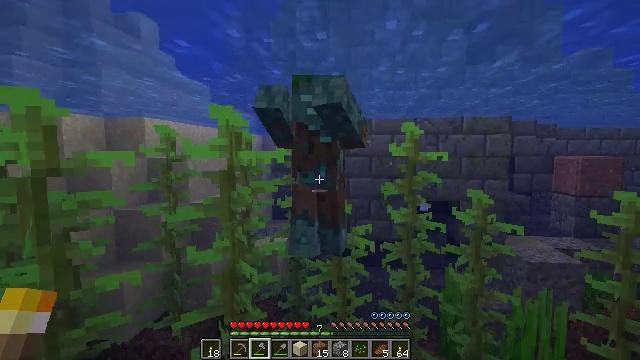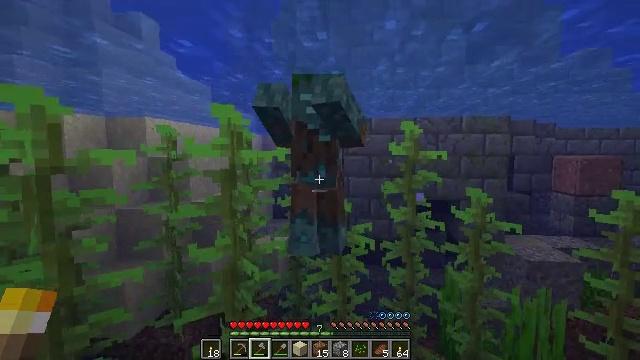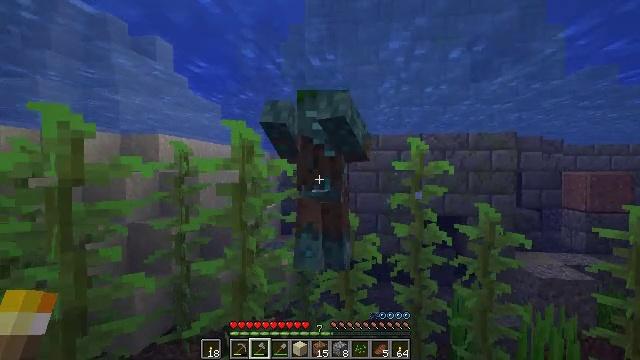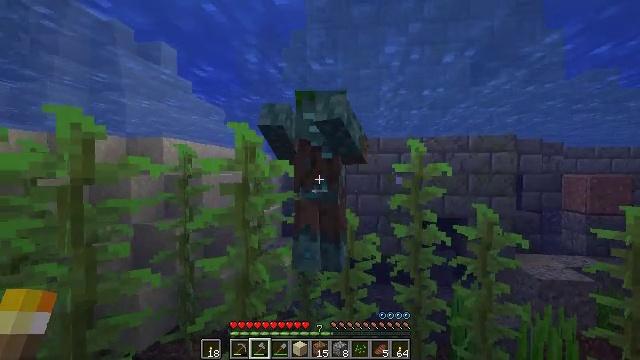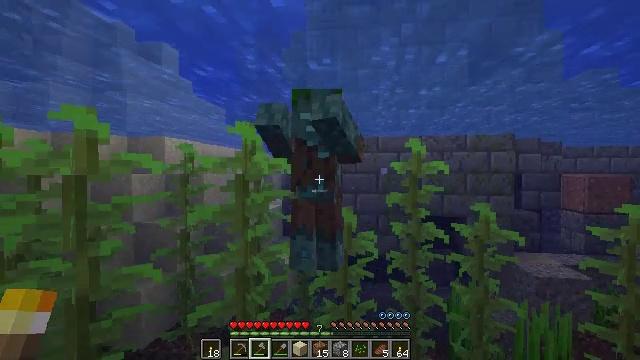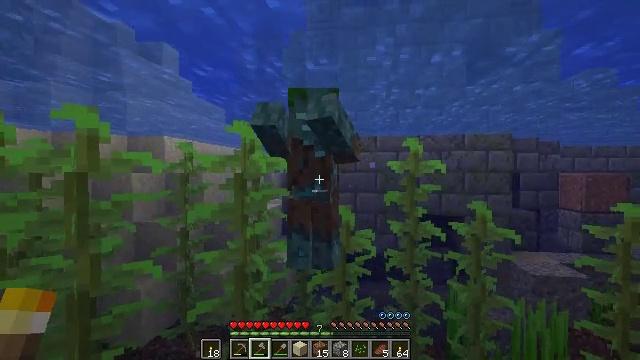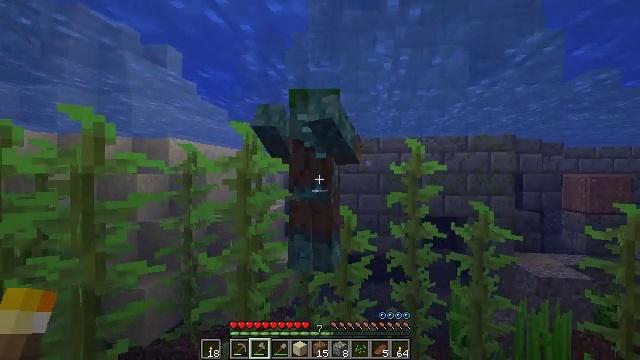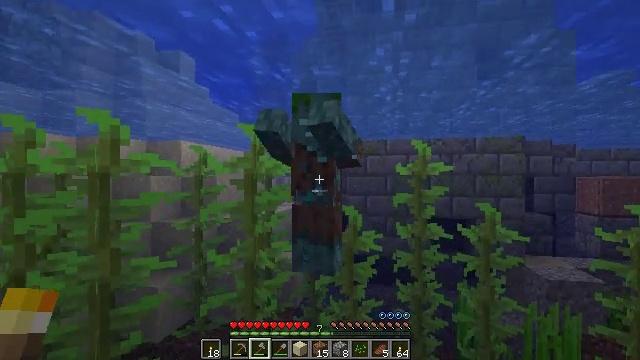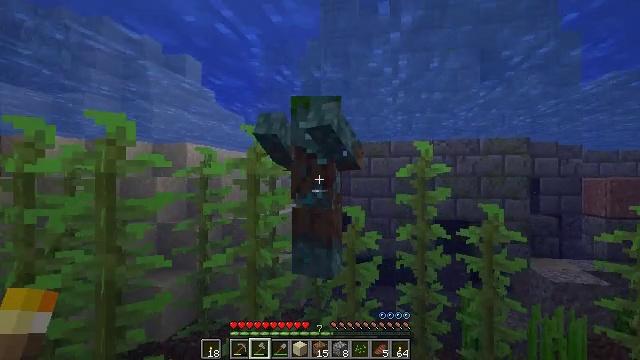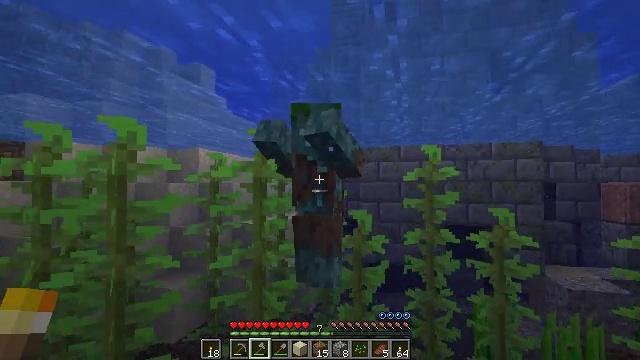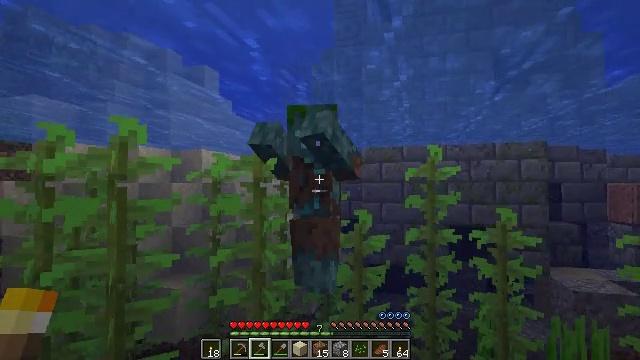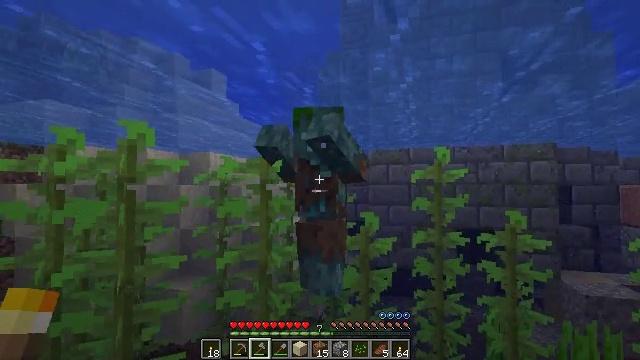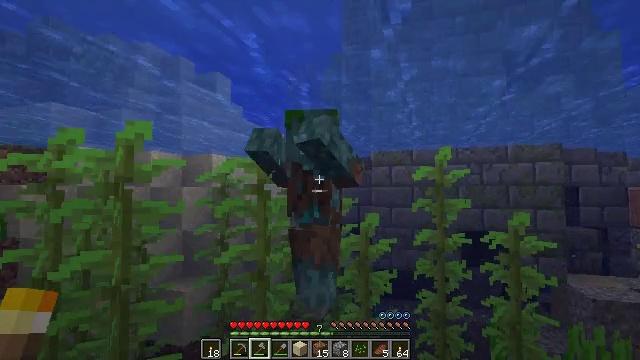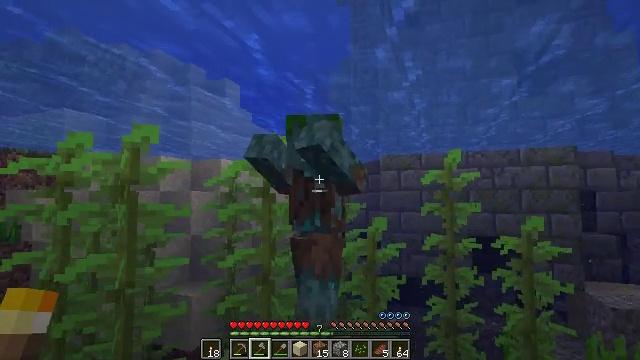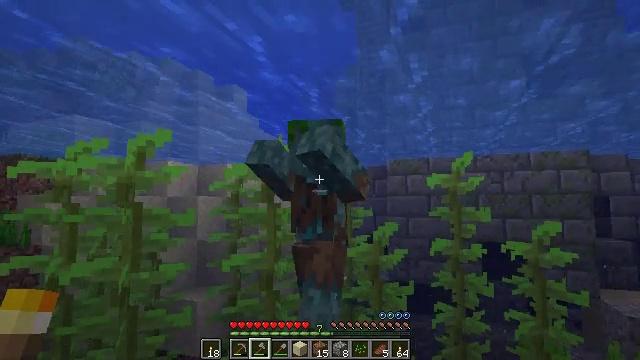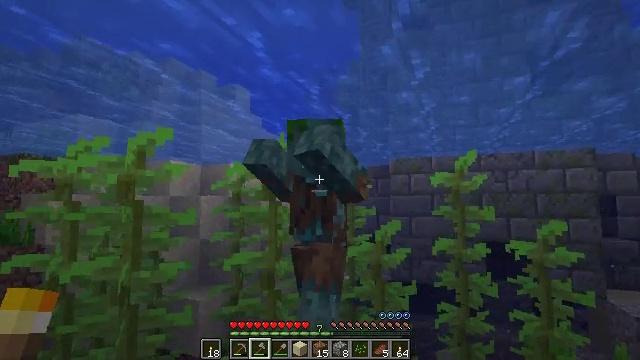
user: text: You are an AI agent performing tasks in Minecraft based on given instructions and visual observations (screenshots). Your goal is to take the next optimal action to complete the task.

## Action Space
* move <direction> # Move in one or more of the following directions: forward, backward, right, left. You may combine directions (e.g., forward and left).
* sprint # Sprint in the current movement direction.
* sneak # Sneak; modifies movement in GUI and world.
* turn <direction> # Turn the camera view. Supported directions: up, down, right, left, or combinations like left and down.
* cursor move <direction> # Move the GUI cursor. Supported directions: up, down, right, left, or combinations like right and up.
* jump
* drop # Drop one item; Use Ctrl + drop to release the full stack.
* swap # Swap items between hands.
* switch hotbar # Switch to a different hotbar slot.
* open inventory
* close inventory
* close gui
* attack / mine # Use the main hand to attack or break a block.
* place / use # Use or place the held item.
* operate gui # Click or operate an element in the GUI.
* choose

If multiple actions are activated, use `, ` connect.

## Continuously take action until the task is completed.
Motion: motion action
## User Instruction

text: Gather kelp plant by attacking it underwater.
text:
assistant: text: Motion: move back
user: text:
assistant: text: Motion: move back and move right, turn left and up
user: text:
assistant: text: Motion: move back and move right
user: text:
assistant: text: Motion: move back and move right
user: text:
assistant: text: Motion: move back and move right
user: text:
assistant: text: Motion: move back and move right
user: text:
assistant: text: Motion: move right, turn left
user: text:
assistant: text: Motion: move forward and move right, turn left
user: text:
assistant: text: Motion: move forward and move right, turn left and up
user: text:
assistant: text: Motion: move forward and move right
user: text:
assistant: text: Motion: move forward and move right, turn left
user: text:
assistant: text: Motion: move forward, turn left
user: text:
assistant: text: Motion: move forward, turn left and up
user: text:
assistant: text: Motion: move forward, turn left and up, attack / mine
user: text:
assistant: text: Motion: move forward and move right, attack / mine
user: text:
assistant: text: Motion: move right, turn left, attack / mine
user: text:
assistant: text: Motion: move back and move right, turn left, attack / mine
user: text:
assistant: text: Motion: move back and move right, turn left
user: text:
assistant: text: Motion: move back and move right, turn left
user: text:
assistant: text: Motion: move back and move right, turn left
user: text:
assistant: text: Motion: move back and move right, turn left
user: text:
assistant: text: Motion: move back and move right
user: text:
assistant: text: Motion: move back and move right, turn left
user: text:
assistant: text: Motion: move back and move right, turn left and down
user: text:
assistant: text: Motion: move back and move right, turn left
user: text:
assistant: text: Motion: move right, turn left
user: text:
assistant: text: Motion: move forward and move right, turn left
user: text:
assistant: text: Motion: move forward and move right, turn left, attack / mine, jump
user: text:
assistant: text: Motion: move forward and move right, turn left, attack / mine, jump
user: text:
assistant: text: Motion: move forward and move right, sprint, jump